Question: i have a virtual machine on Azure.My server is Ubuntu Server 12.04.My aim is using SignalR self host on it. For that i install Mono Develop on ubuntu server and write the example my code. <URL> For firewall i disabled firewall on Ubuntu and added an endpoint 1453* in Azure Virtual Machine.
i added all references to my project and build it.Everything is okay project is running and listening the port 1453. But when i call signalr from my localhost (not in the ubuntu) i get some erros.i take a snapshot of the error:

Whats wrong with my code? or did i forget some references? Any help would be appreciated. Thanks.
[UPDATE]
i copied that packages from Nuget to Mono
Install-Package Microsoft.AspNet.SignalR.SelfHost
Install-Package Microsoft.Owin.Cors
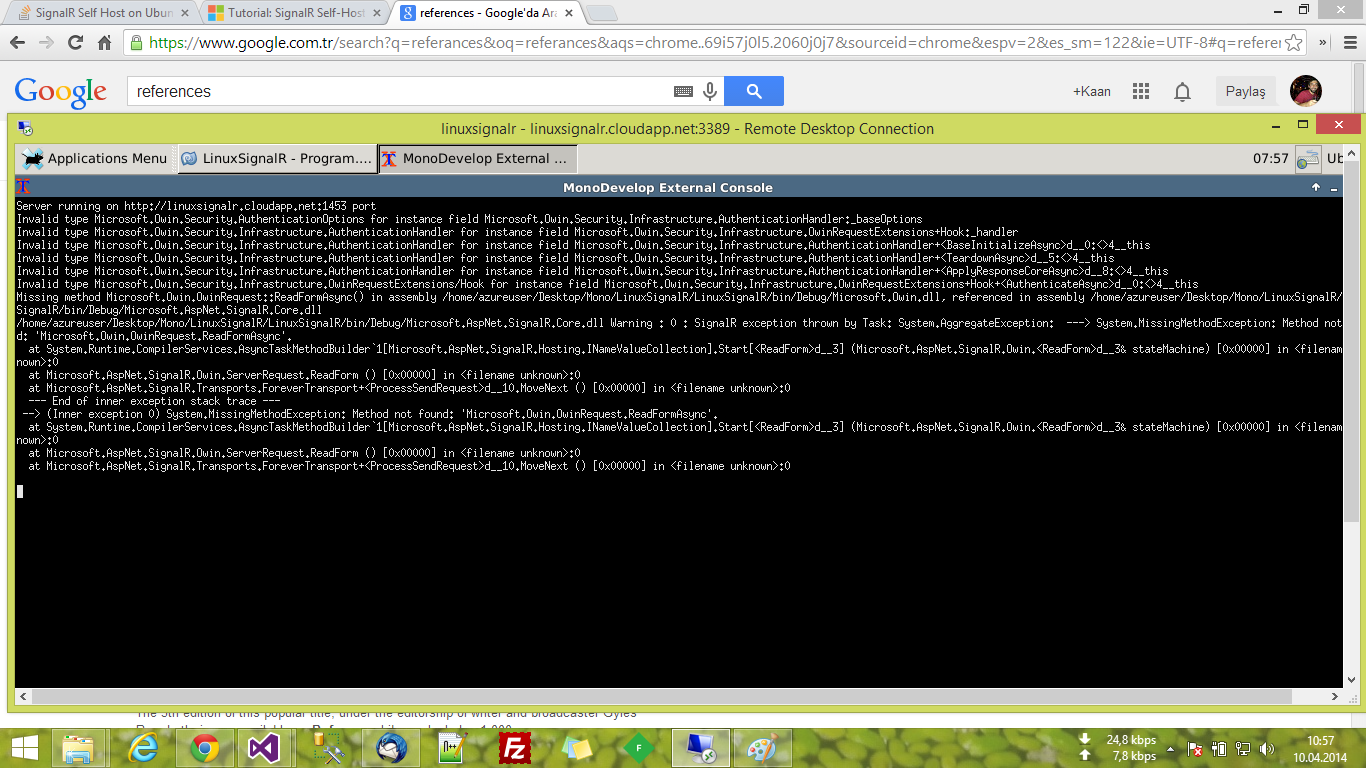
Answer: Finnaly, i found! The problem is i missed to add some dll's to my project on Mono. The clear way to do that, copy the project that runs in your local Windows to Ubuntu Server.Open a new project in Mono , copy the code and add all the references. Remember that use framework 4.5 and add references of 4.5 version.
References you should have to add:
- - - - - - - - - - - - - - - -